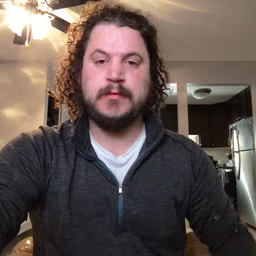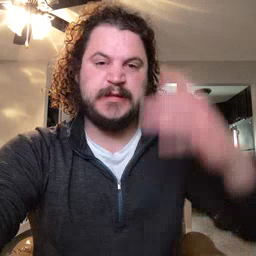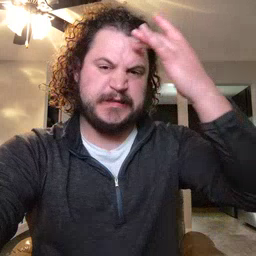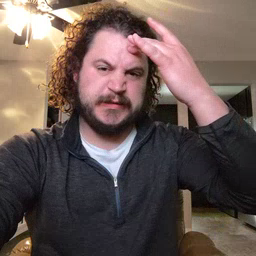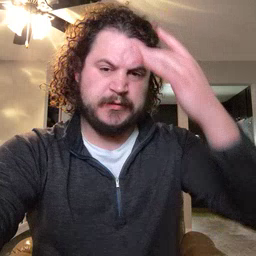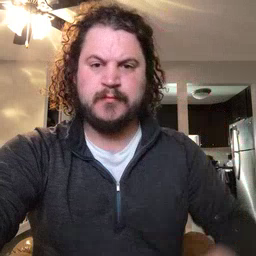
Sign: sick